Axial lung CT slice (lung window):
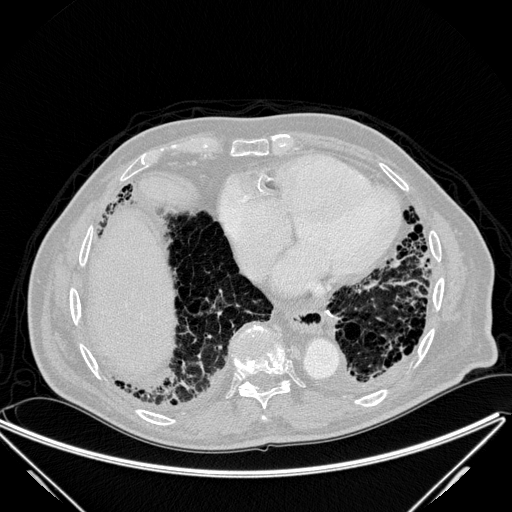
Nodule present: no